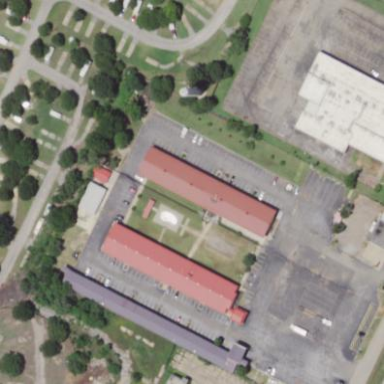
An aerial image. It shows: Building that is motel.